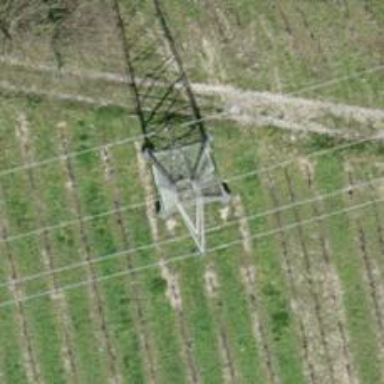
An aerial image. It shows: Power line with three cables.